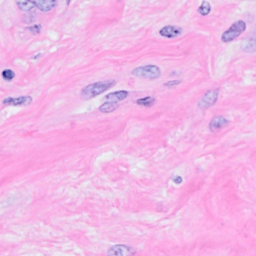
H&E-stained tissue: Breast